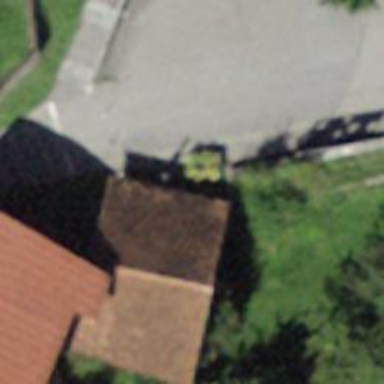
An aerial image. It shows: Bollard.